You are looking at the raw vibration waveform of a rotating shaft. Determine the machine's mechanical condition. Answer with exactly one of: normal, misalignment, unbalance, looseness.
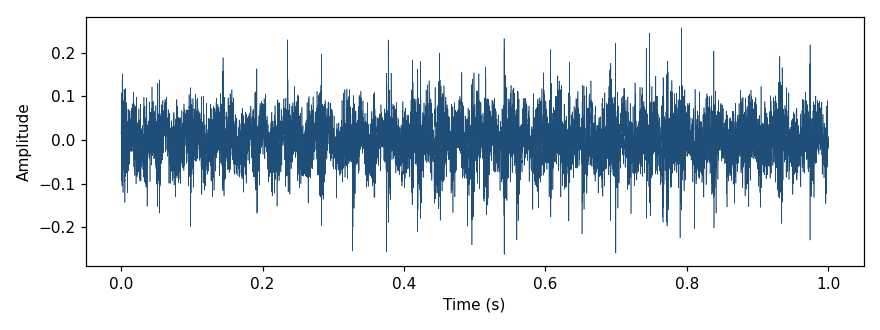
Answer: looseness